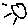
Label: sun